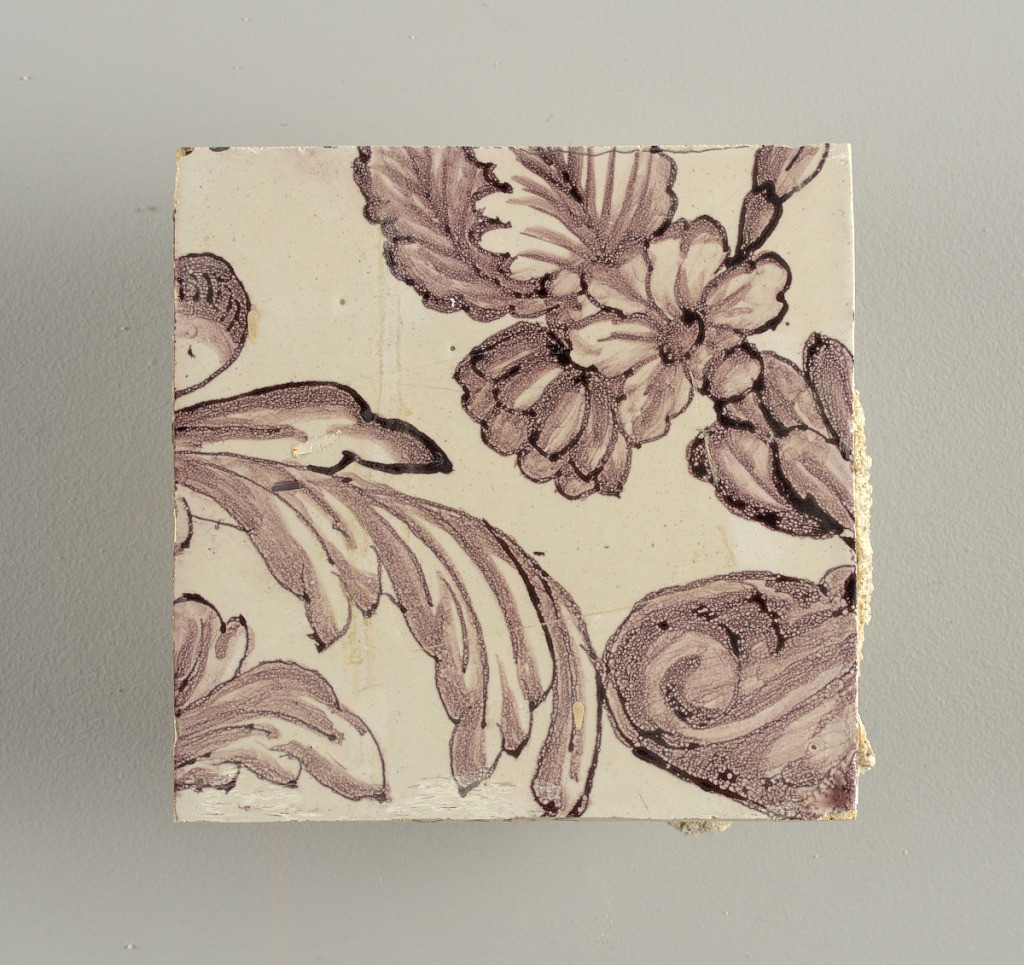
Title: Tile wall facing
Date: ca. 1725
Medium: Tin-glazed earthenware, underglaze
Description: Horizontal rectangle.  Thirty tiles wide and twenty-three tiles high with opening for fireplace eleven tiles wide and ten high.  Foliage arabesques disposed about three vertical axes from which are emphazised by urns at center and right, and at left by the figure of a standing woman carrying an infant on her arm and accompanied by two children.